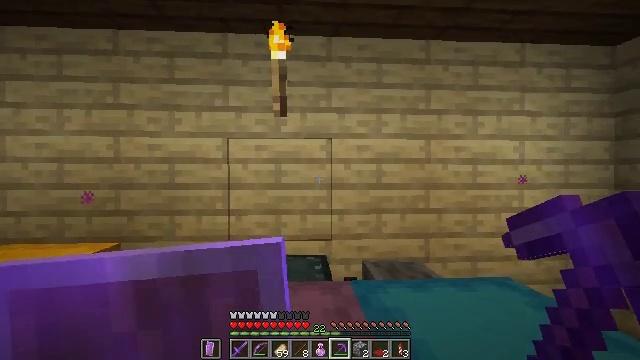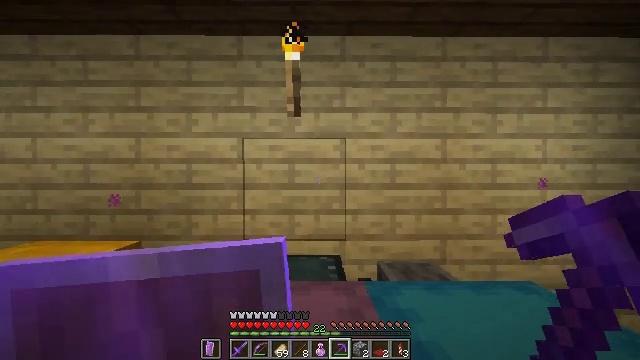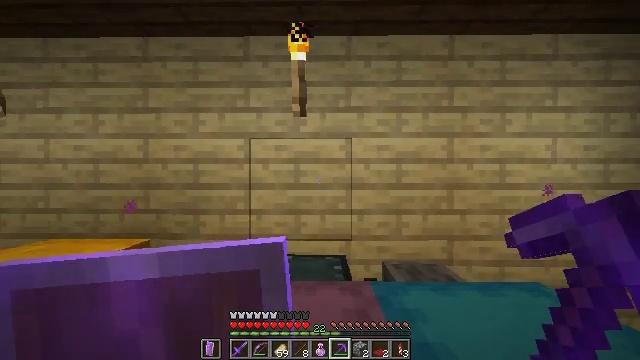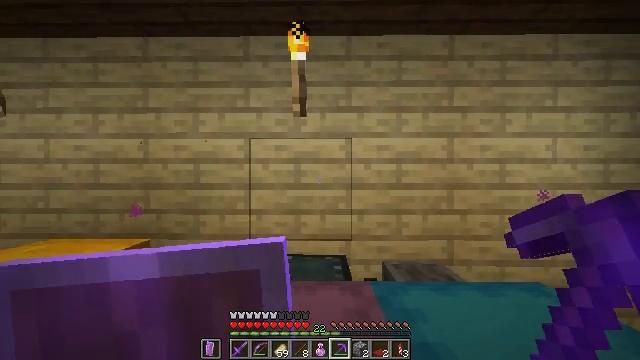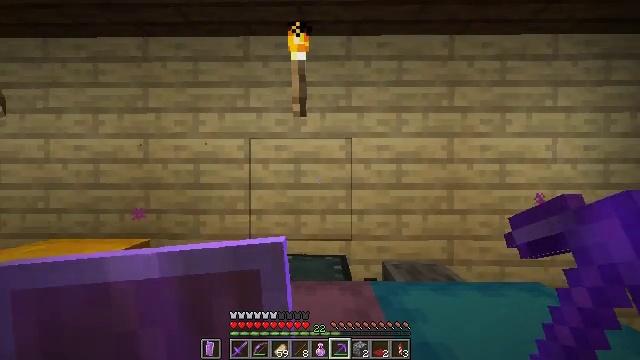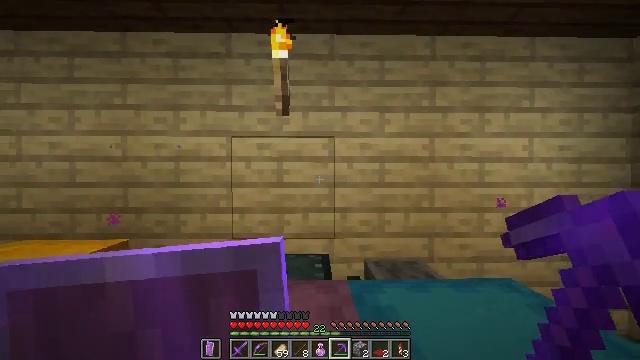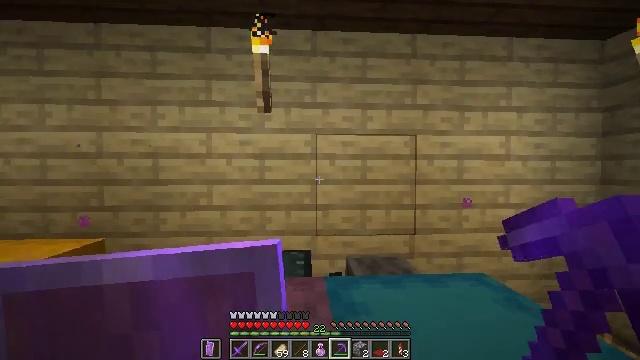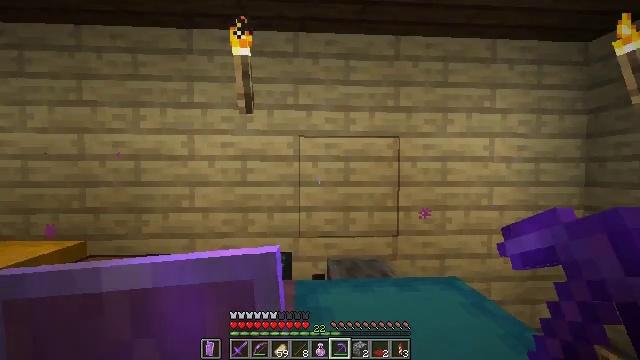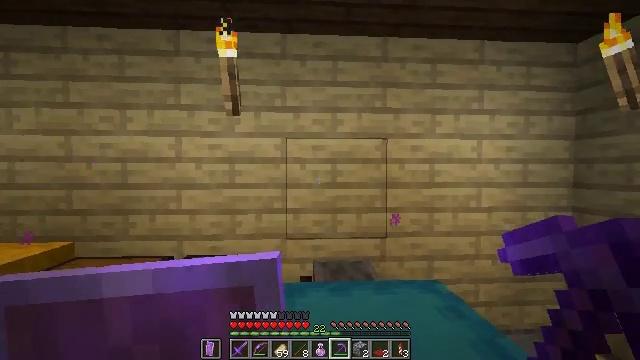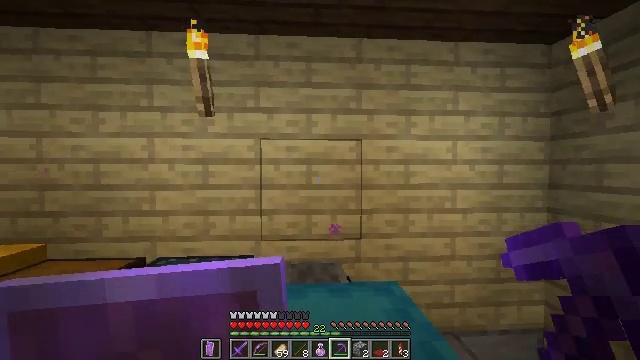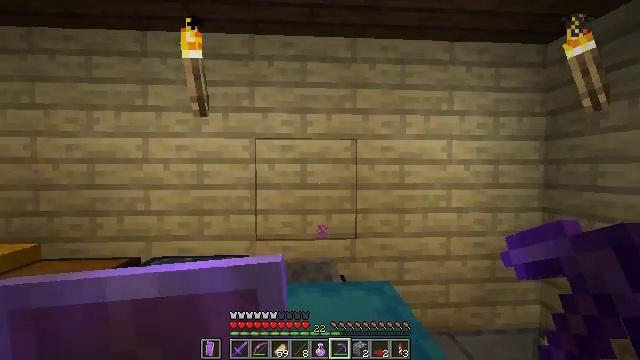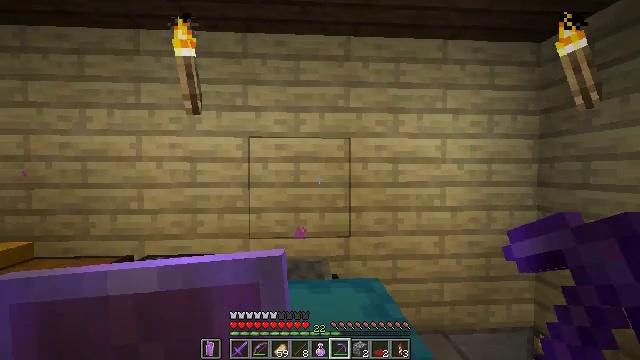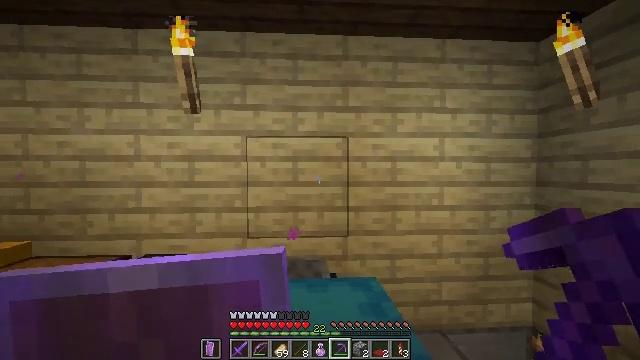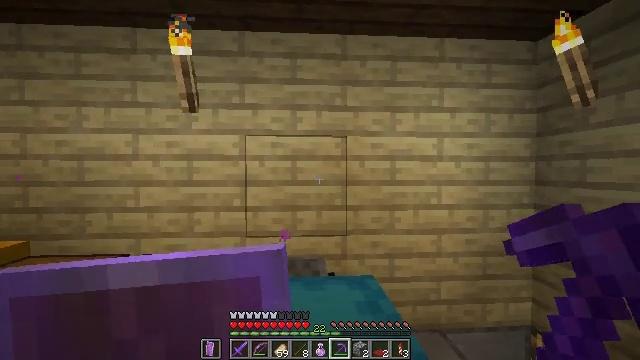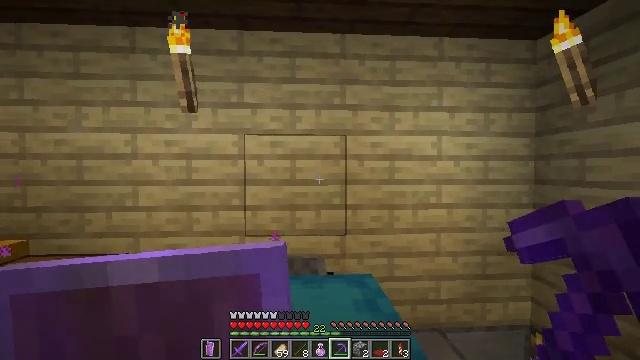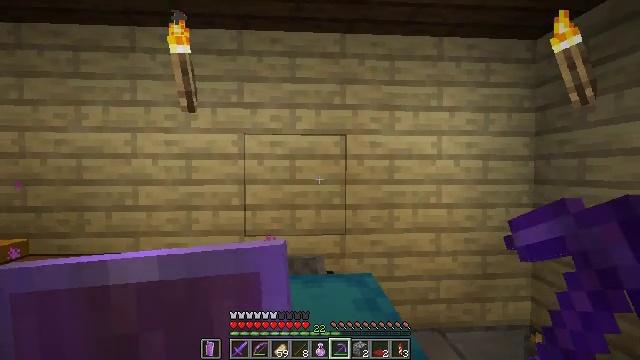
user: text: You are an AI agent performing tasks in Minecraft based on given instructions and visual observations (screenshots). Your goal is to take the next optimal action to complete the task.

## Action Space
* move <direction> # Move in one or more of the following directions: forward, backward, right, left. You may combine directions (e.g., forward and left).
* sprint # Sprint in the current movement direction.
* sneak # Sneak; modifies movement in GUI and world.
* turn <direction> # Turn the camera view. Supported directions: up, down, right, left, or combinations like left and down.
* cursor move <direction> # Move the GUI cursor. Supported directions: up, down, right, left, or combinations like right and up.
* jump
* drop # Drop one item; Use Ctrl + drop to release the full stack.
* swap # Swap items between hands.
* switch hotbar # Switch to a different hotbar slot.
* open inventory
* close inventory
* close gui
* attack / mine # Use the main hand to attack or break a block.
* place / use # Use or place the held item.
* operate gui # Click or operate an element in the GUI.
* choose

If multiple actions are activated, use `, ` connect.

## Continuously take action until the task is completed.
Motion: motion action
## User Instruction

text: Break the spruce leaves to clear the area.
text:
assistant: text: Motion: turn left
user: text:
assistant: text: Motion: turn left
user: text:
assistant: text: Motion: no_op
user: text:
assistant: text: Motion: no_op
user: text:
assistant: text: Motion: move right, turn right
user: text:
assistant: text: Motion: move right, turn right
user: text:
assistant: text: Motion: move right
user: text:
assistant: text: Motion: move right
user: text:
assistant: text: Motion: no_op
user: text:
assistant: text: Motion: no_op
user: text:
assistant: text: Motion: no_op
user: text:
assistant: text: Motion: no_op
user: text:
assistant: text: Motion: no_op
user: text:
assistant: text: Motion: no_op
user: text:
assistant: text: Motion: no_op
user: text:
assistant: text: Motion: no_op
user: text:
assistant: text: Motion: move right
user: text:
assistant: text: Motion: move right
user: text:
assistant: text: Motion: move right
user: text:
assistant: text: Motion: move right
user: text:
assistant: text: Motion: move right
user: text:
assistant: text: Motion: move right
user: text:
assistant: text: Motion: no_op
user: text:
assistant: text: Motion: no_op
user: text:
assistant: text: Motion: turn left and up
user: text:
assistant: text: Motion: turn left and up
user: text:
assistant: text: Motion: turn left and up
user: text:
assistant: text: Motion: turn left
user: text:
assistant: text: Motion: no_op
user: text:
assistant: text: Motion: no_op